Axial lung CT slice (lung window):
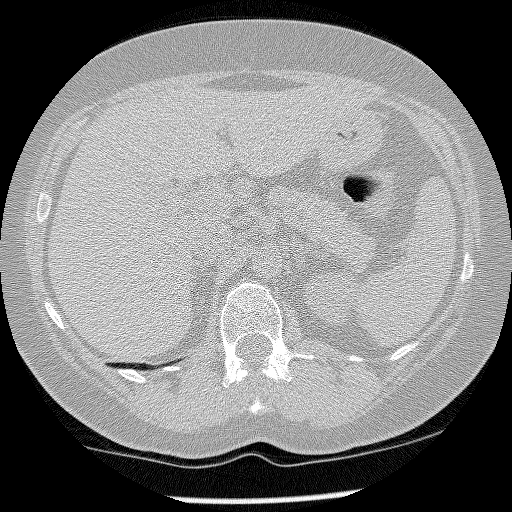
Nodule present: no